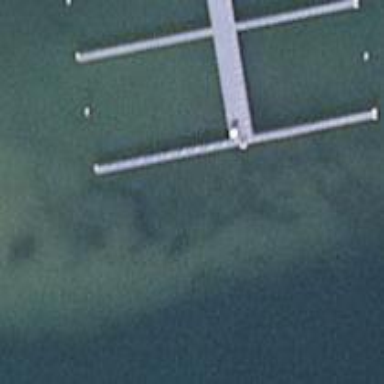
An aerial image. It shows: Man-made pier.